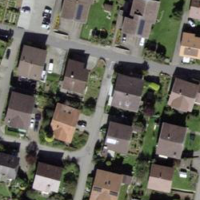
EUNIS habitat code: 55
Species observed at this site:
Coccinella septempunctata